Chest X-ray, AP view. Patient: 51 years old, sex M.
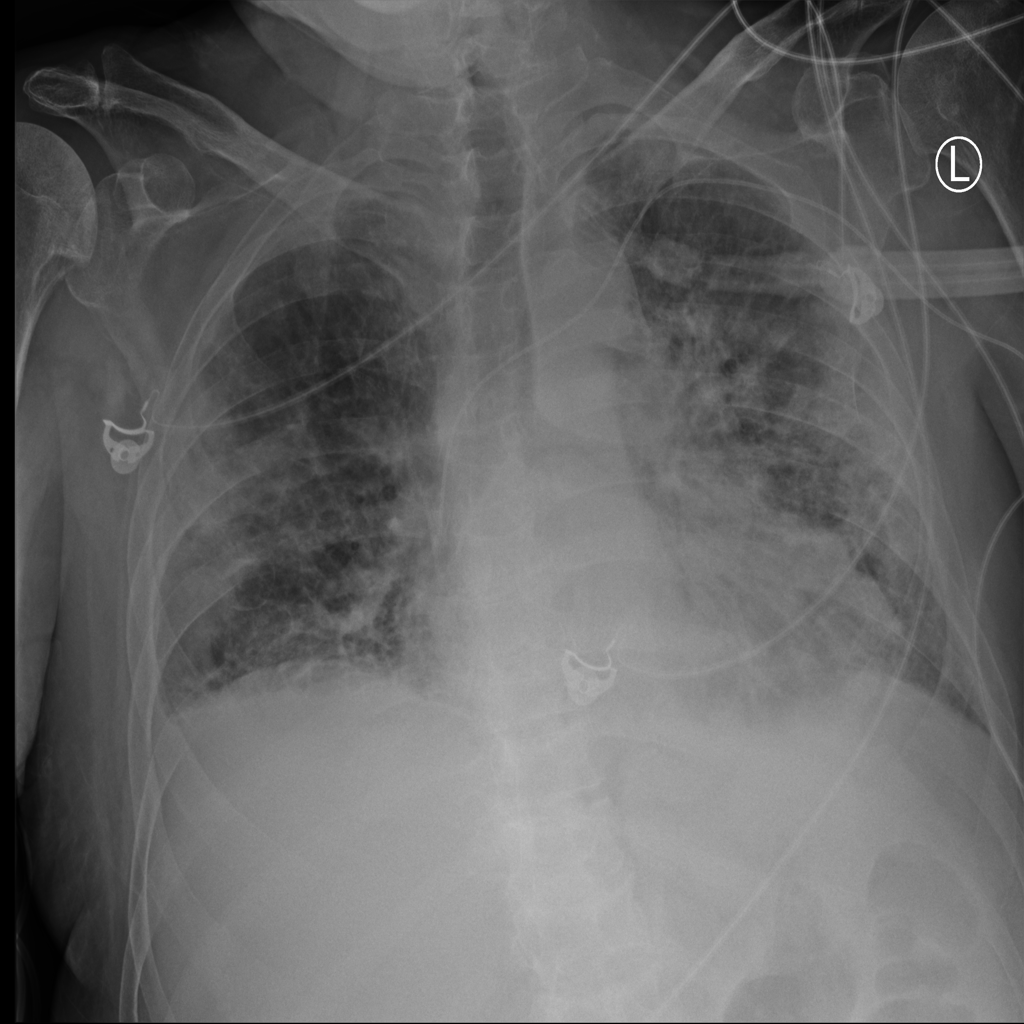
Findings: Consolidation